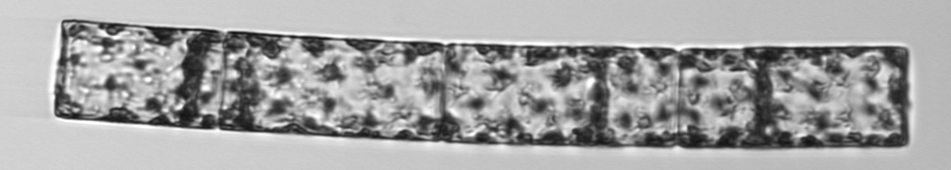
Label: Guinardia_flaccida